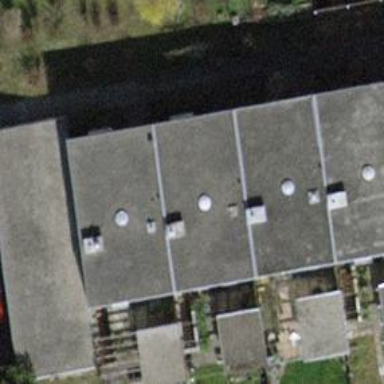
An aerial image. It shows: Flat-roofed building.